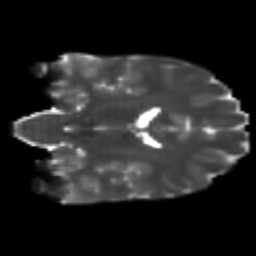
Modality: T2w
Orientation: coronal
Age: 21
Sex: male
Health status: healthy
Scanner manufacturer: philips
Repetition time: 7.382 s
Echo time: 0.08599 s